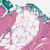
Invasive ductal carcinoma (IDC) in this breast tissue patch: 0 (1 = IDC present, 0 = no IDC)